Interaction volume radius: 10 \u00c5
Interaction volume height: 10 \u00c5
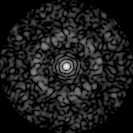
Disorder parameter: 0.8371